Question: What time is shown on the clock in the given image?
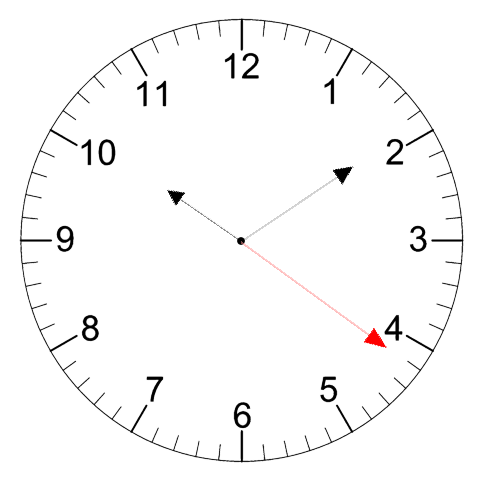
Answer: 10:09:21